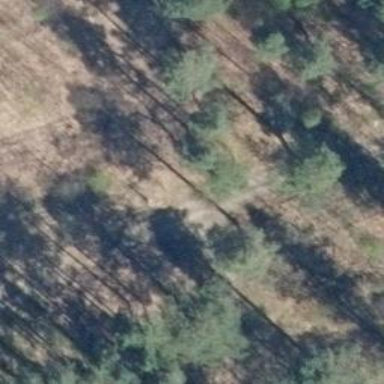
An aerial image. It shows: Dirt track road with grade 4 tracktype.